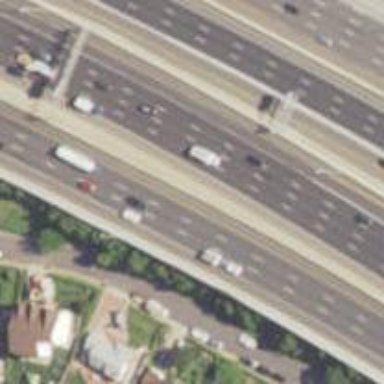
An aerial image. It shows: Asphalt motorway.